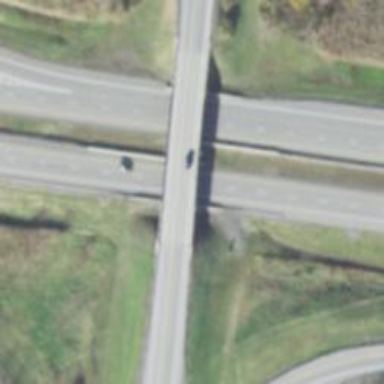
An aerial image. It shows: Bridge over motorway link with asphalt surface.